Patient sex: M
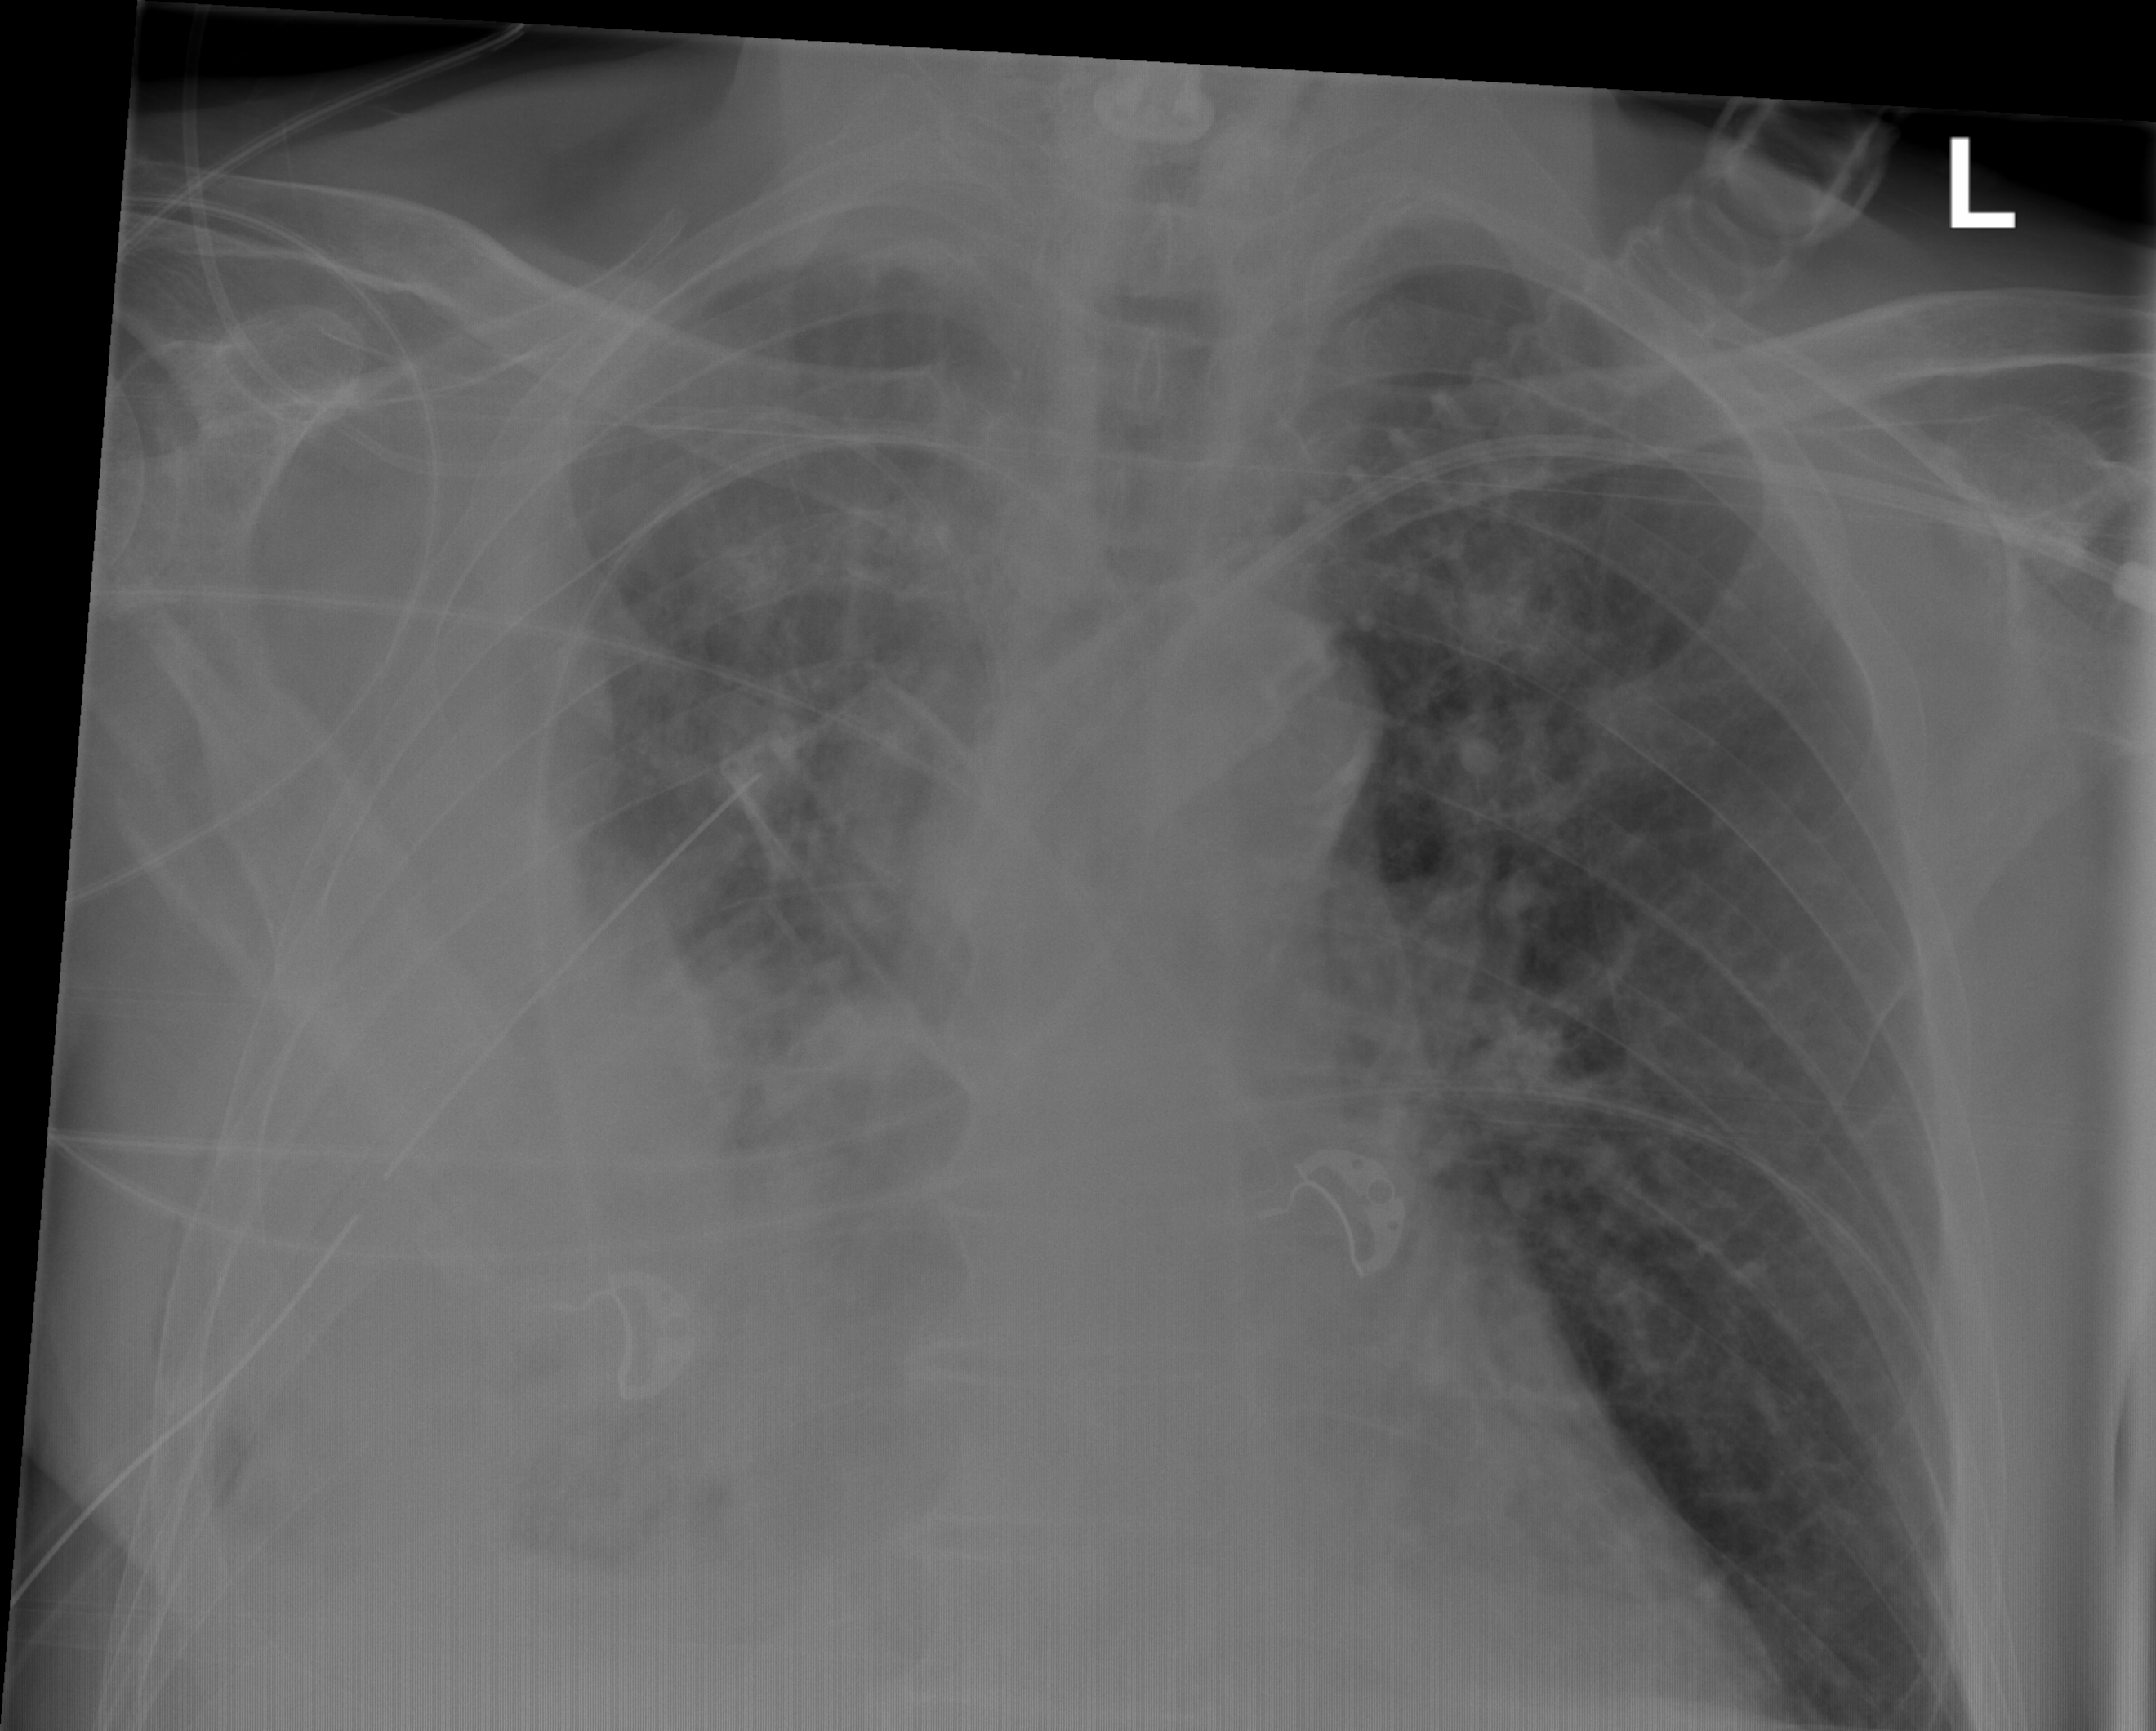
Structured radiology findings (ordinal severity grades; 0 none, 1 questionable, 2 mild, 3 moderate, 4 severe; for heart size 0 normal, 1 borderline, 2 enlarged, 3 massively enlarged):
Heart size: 0
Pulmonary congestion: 2
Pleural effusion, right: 3
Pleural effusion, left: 0
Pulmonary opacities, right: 0
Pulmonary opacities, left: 0
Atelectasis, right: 3
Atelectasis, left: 0